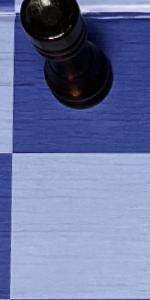
Label: Empty